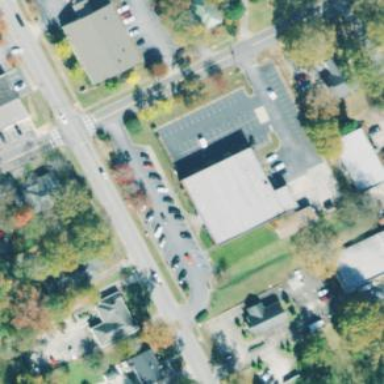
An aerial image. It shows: Building that serves as post office.